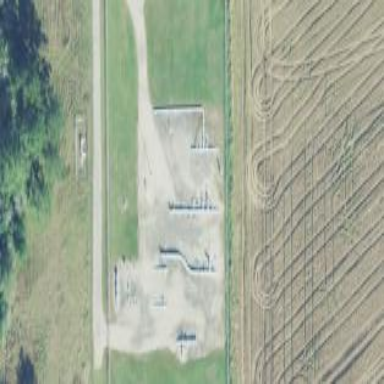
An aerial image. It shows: Fence surrounding measurement substation.